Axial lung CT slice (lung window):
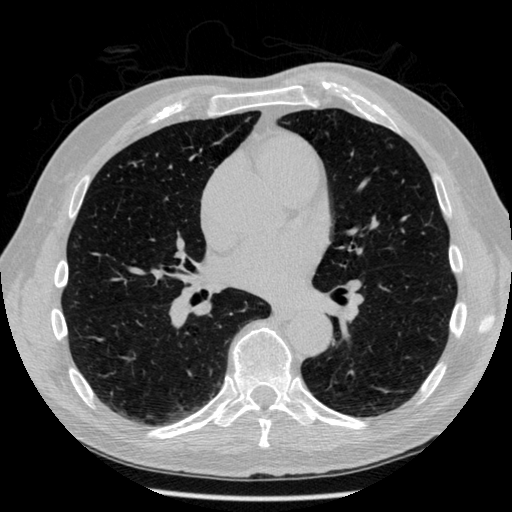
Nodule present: no